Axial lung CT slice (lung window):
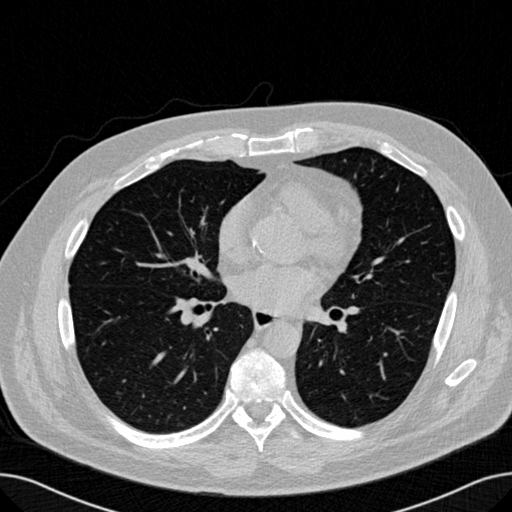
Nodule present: no